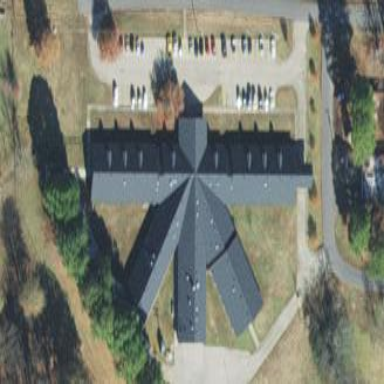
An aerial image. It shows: Nursing home building.